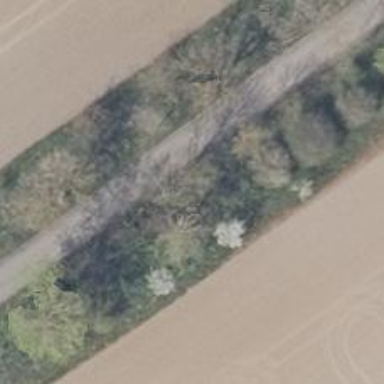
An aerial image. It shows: Unclassified road.